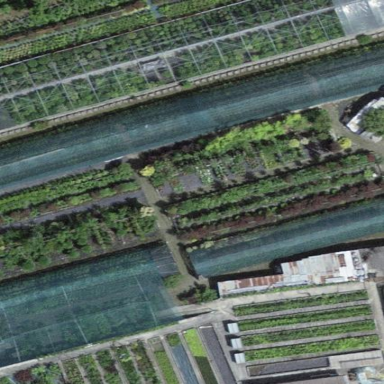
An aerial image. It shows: Greenhouse.